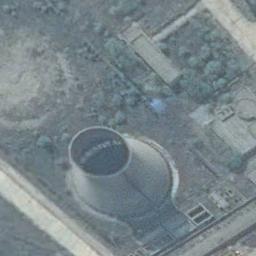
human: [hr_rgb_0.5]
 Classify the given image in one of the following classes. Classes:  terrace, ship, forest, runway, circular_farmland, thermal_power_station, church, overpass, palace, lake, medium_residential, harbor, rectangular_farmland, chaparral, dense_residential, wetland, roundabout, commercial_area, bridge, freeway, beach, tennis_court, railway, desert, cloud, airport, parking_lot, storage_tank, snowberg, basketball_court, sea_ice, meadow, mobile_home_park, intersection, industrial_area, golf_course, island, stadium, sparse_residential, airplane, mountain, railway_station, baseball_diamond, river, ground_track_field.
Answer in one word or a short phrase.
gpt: thermal_power_station